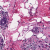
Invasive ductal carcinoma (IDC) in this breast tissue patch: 1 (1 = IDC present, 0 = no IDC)